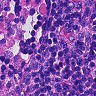
Metastatic tissue present: no